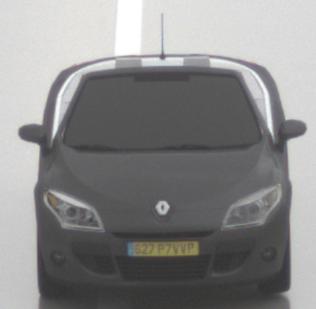
Make: Renault
Model: Mégane Coupé-Cabriolet 1.6 16V 110
Detailed model: Mégane (III) Coupé-Cabriolet
Model produced from: 2010/06
Model produced until: 2013/03
Doors: 2
Color: gray
Road condition: wet road
Daytime: midday
Contrast: low contrast